Question: >
<URL>
When I open IDEA 11 Android project in IDEA 12, all strings are colored in red.

I and debugger reports no error, but I (Ctrl+B).
This affects , and it's not the case with styles (as you can see on the image).
Is this a bug in IDEA 12 or I have to force some kind of refresh? I already tried deleting /gen and /out and /bin directories, but it did not help.
The error which appears is 'Cannot resolve symbol'.
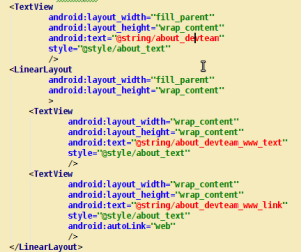
Answer: You can try to invalidate your caches. To do so, click on in File menu (see pic below).
Note that this will invalide caches of all project for the same version on IntelliJ -- so next time you'll open then IDEA will reindex them (but this will take some time).